Question: I crated a desktop application of my Flask web app using pyinstaller. Functionality is working fine. But once I start the app, multiple instances of the same app is getting started automatically to the extent of fully occupying the CPU.Below is the command I used to create the desktop app.
'''
pyinstaller --add-data "templates;templates" --add-data "static;static" app.py
'''
There are multiple instances of app, like my screenshot shows:

How can i fix this issue?
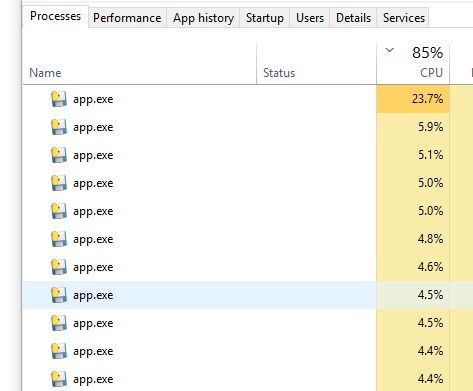
Answer: I was able to fix this by giving the --onefile option. Couldn't figure out why the default version had this issue though.